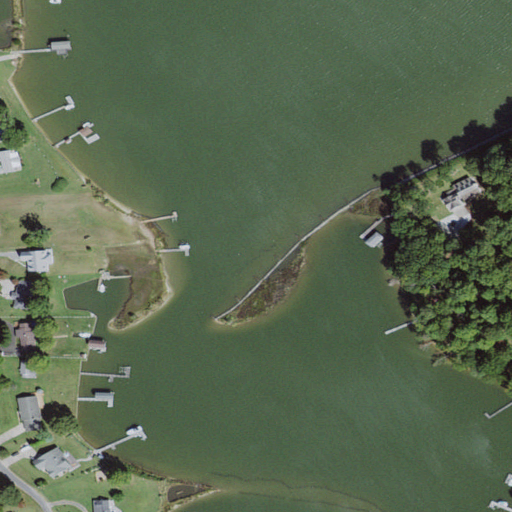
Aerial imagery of cape in Virginia named Gills Point containing open water, herbaceous wetlands, low intensity development, woody wetlands, open development, deciduous forest, barren land, mixed forest, shrub, and cultivated crops